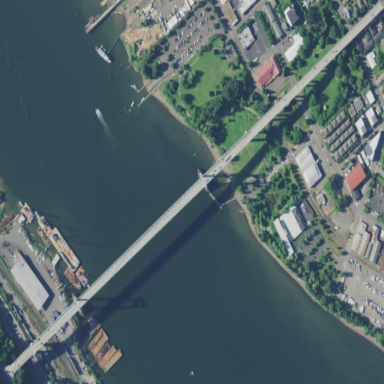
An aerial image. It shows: Suspension bridge designed as man-made structure.